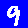
Digit: 9